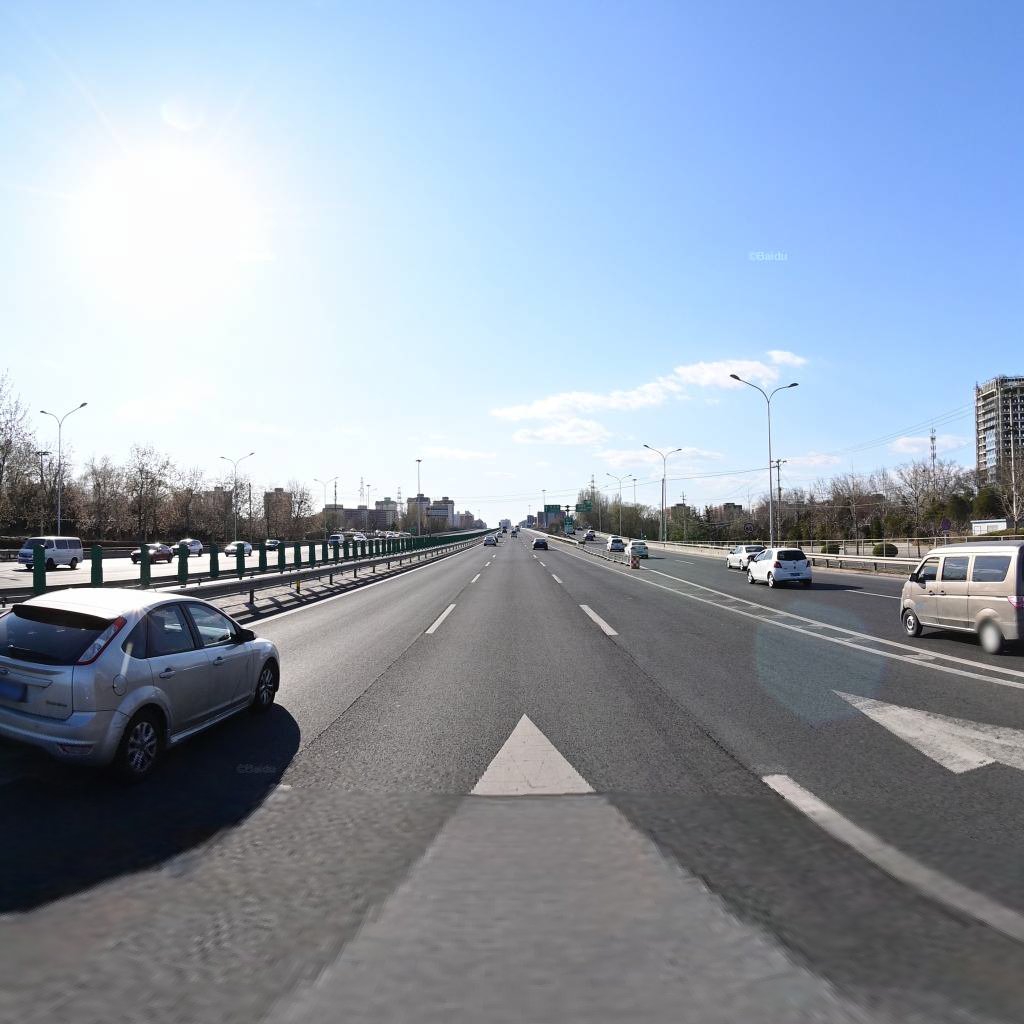
Region: Chaoyang
Road damage annotations: longitudinal crack, longitudinal crack